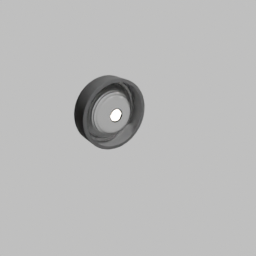
Label: lighting